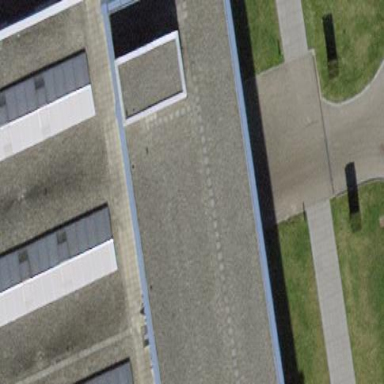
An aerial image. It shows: Office building.